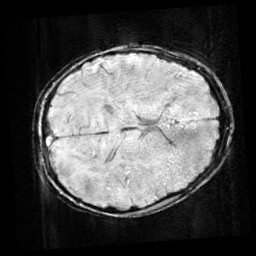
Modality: SWI
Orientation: axial
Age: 9
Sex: male
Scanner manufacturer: siemens
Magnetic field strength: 3 T
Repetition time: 0.027 s
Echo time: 0.02 s